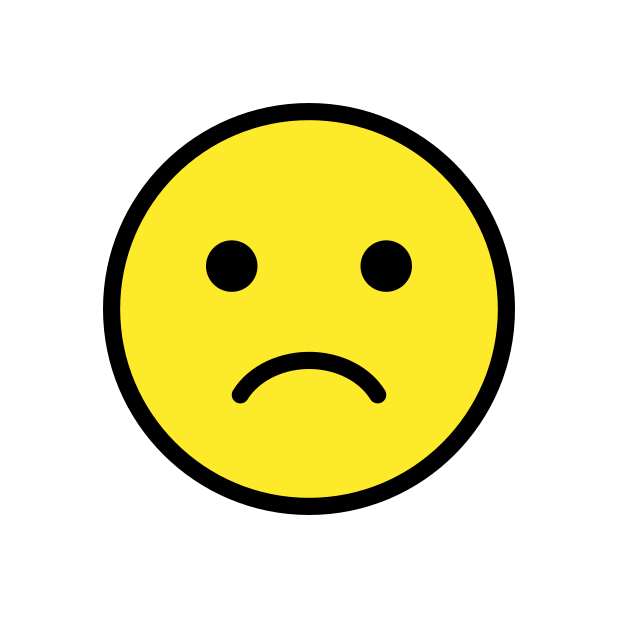
Emoji: 🙁
Name: slightly frowning face
Unicode: 0x1f641